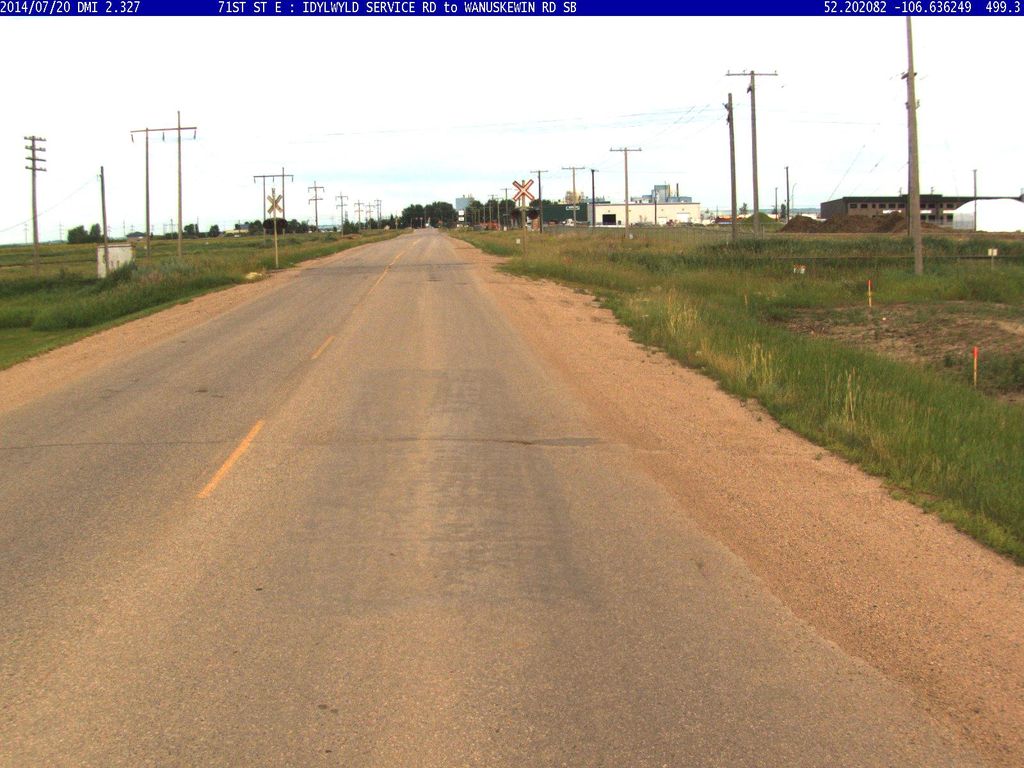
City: saskatoon